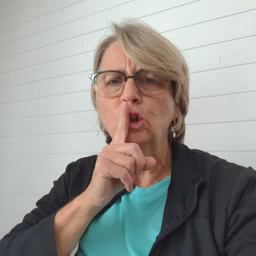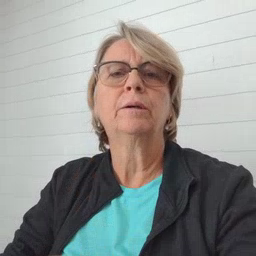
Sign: shhh